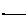
Label: line